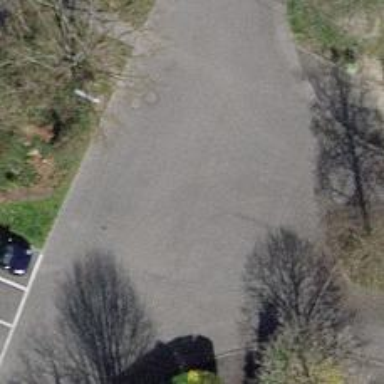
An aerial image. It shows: Turning circle on the road.